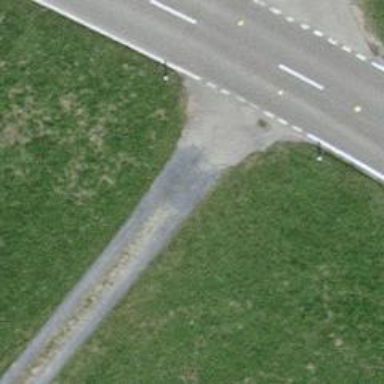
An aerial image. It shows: Grass track with grade5 track type.